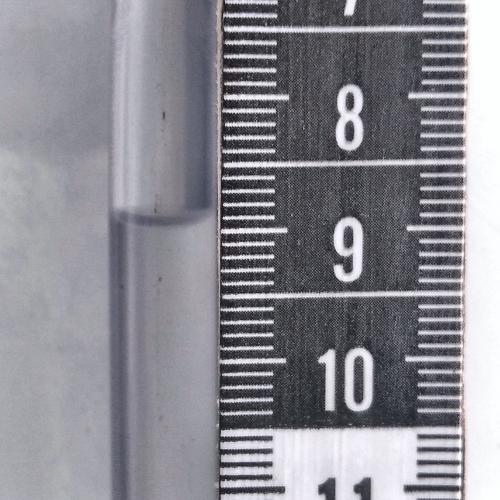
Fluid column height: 8.9 cm